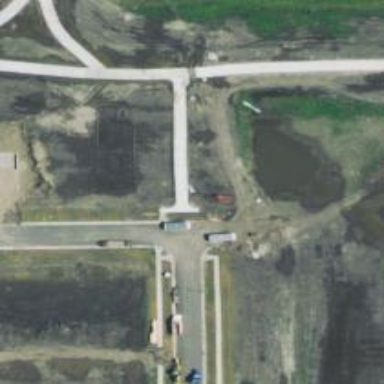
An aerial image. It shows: Unmarked crossing on the road.